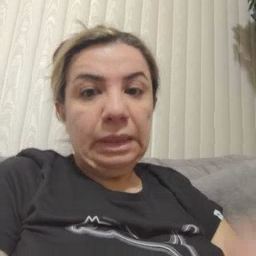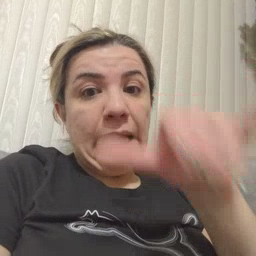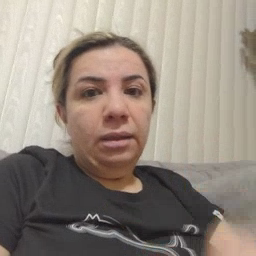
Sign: that